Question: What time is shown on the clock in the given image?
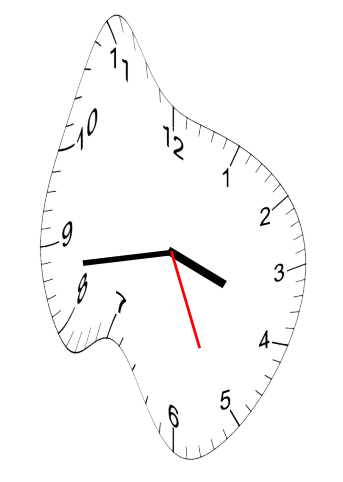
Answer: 03:43:26